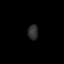
Tissue: lung
Cell type: Epithelial cells
Senescence score: 0.5604
Nuclear area (px): 149
Mean DAPI intensity: 47.268